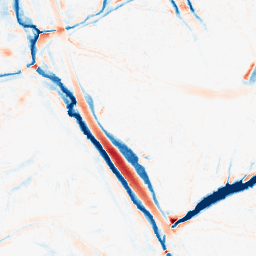
Category: morphological
Decomposition family: morphological
Decomposition parameters: operation: average
size: 10
Upsampling method: bicubic
Upsampling parameters: scale: 2
Upsampling scale: 2